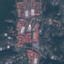
Land use / land cover: Residential